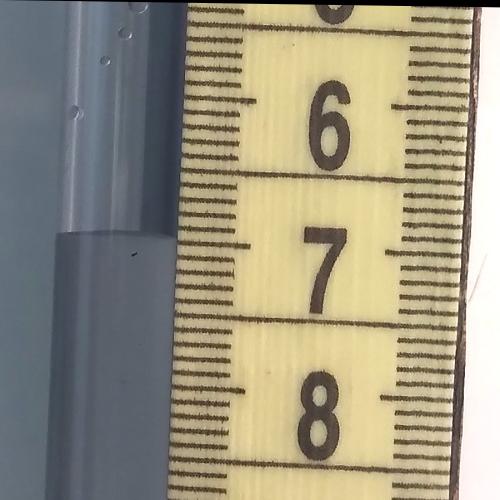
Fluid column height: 7.0 cm